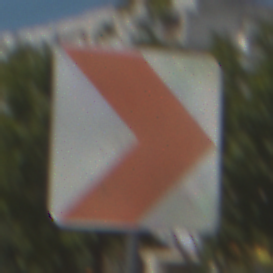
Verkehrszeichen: RichtungstafelnInKurvenKleinLinks
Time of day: Midday
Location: Outdoor (Urban)
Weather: Clear
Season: NotSpecified
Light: Natural